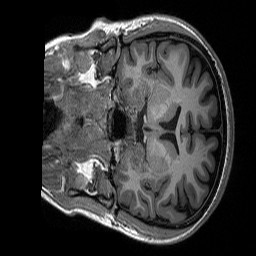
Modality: T1w
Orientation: coronal
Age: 27
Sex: female
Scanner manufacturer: siemens
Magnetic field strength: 3 T
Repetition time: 2.3 s
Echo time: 0.00298 s